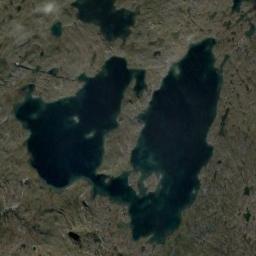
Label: lake